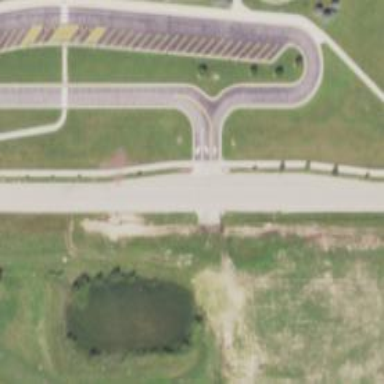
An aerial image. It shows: Service road with asphalt surface designated for school use.